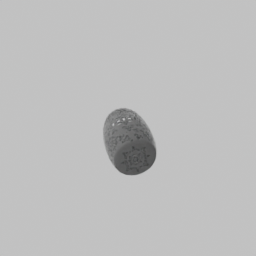
Label: decoration